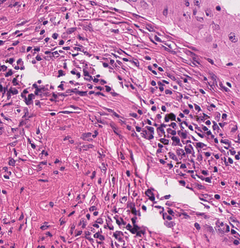
Tumor epithelial tissue: yes
Tumor-associated stroma tissue: yes
Normal tissue: no